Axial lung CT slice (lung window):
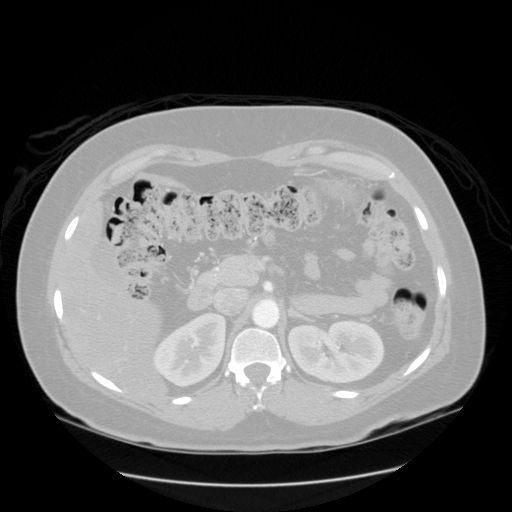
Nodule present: no